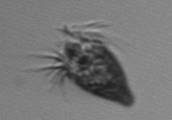
Label: Strombidium_tintinnodes